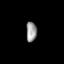
Tissue: prostate
Cell type: Myeloid cells
Senescence score: 0.7118
Nuclear area (px): 211
Mean DAPI intensity: 150